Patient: sex M, age 61
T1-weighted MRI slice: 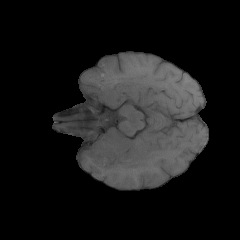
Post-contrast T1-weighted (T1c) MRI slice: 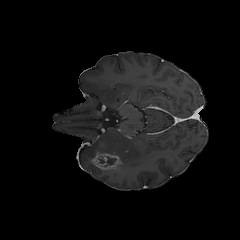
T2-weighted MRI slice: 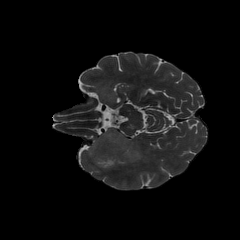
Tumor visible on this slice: yes
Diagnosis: Glioblastoma, IDH-wildtype
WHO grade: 4